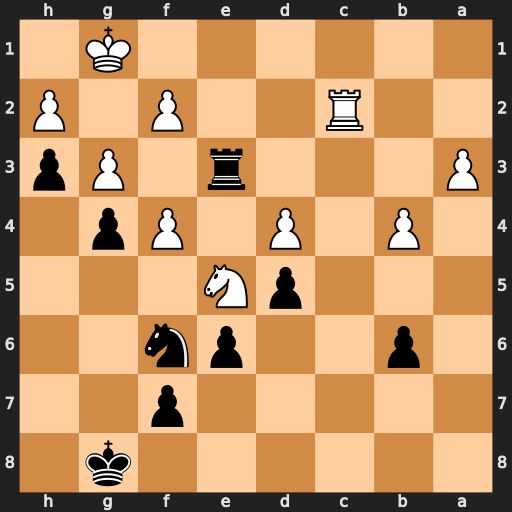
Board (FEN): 6k1/5p2/1p2pn2/3pN3/1P1P1Pp1/P3r1Pp/2R2P1P/6K1
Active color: b
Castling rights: -
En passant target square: -
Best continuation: Re1#